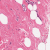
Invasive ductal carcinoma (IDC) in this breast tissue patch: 0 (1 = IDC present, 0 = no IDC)